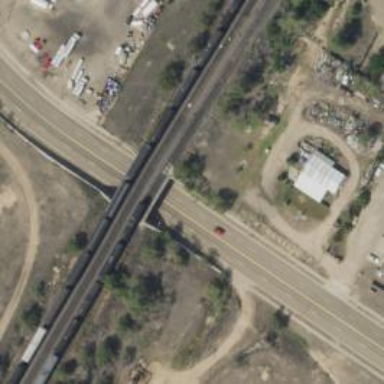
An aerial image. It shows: Railway bridge over siding railway service.